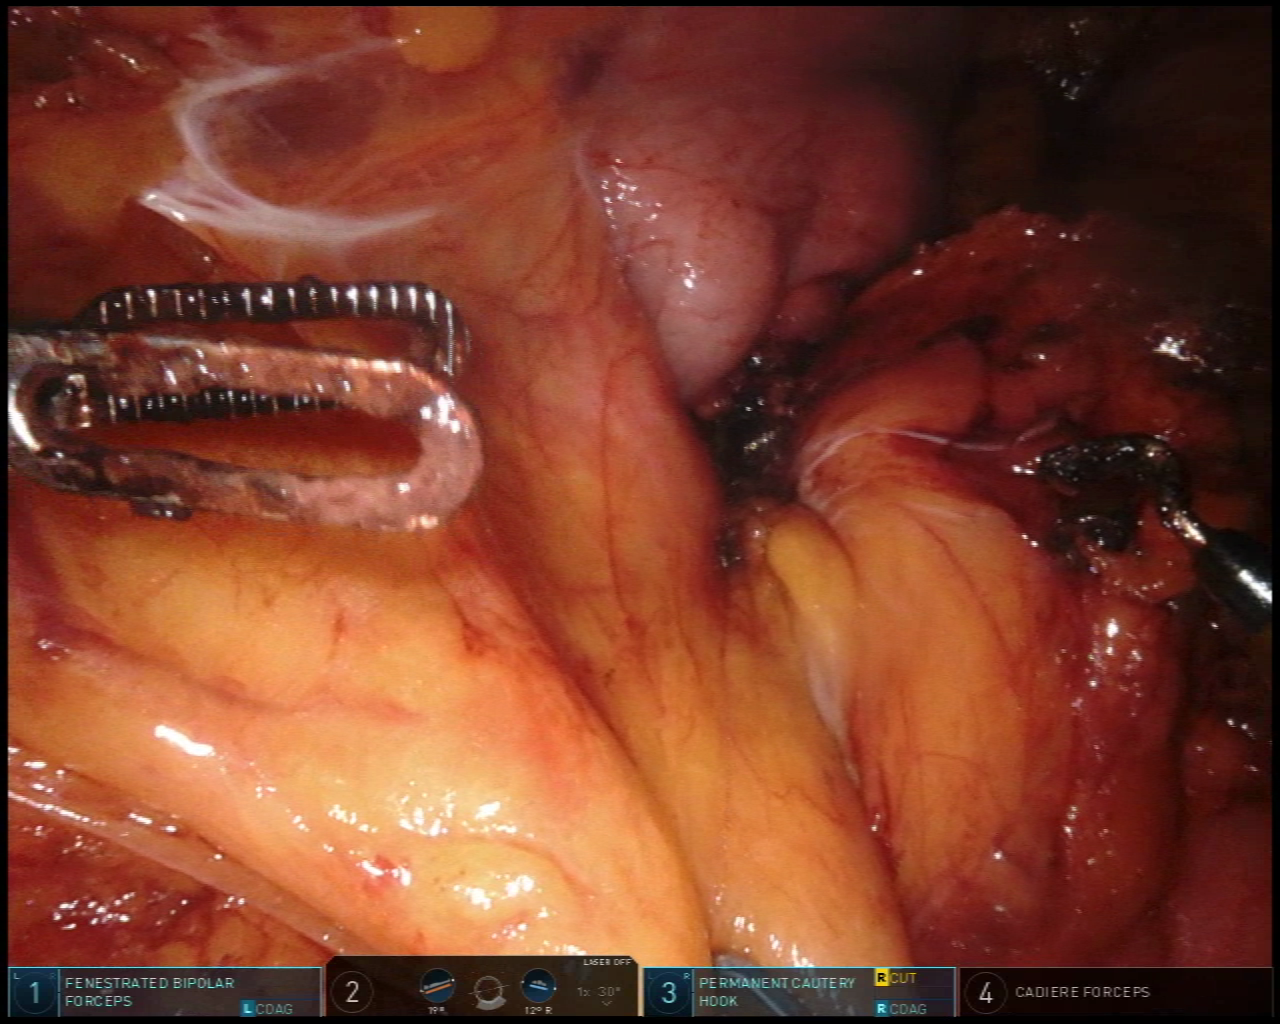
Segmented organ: stomach
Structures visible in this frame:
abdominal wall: no
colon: no
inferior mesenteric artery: no
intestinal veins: no
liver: no
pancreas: no
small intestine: no
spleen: no
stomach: yes
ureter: no
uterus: no
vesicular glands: no